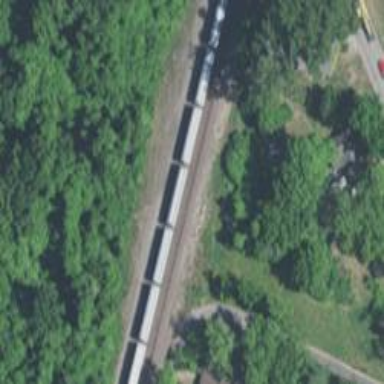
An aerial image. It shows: Railway track.